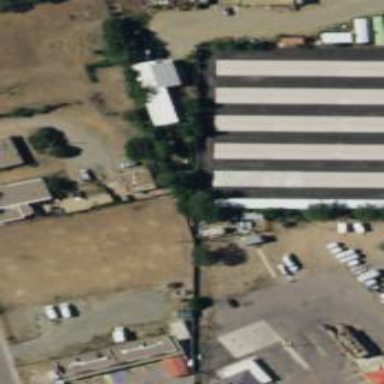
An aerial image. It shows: Storage rental shop.